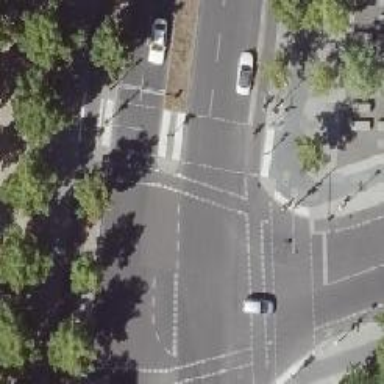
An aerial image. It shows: Traffic island located on footway.